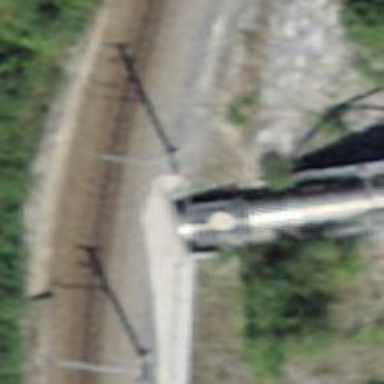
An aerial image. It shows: Catenary mast for power lines.